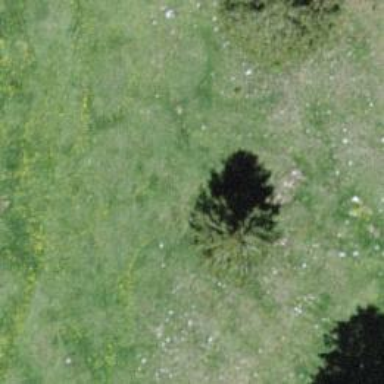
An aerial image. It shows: Needle-leaved tree in natural setting.